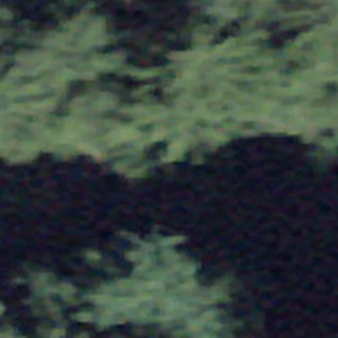
Label: other